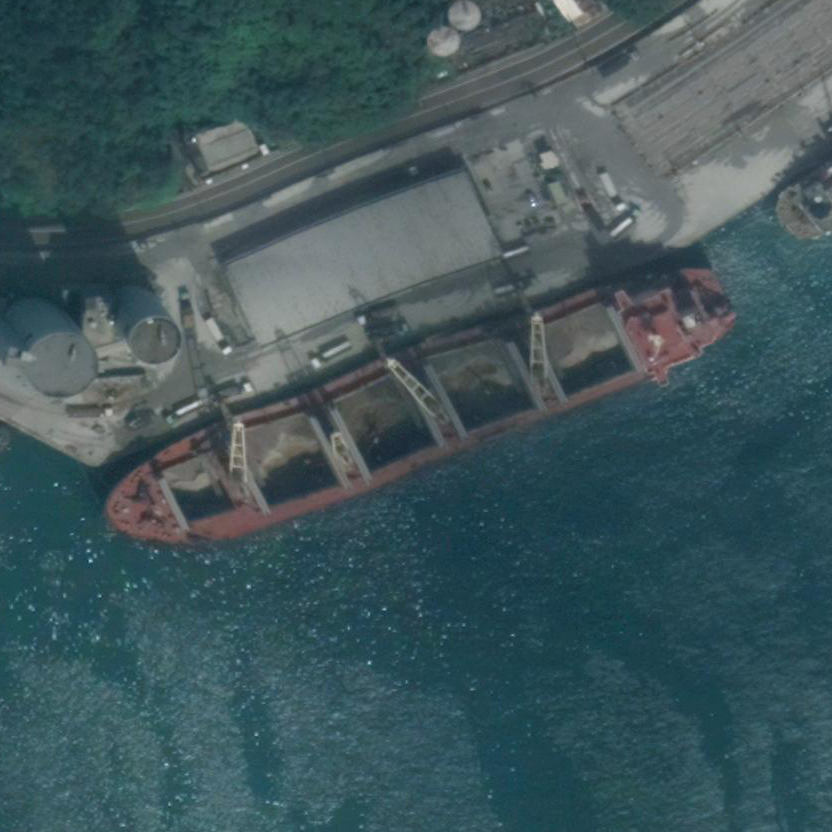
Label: civil